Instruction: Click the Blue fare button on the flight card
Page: flights
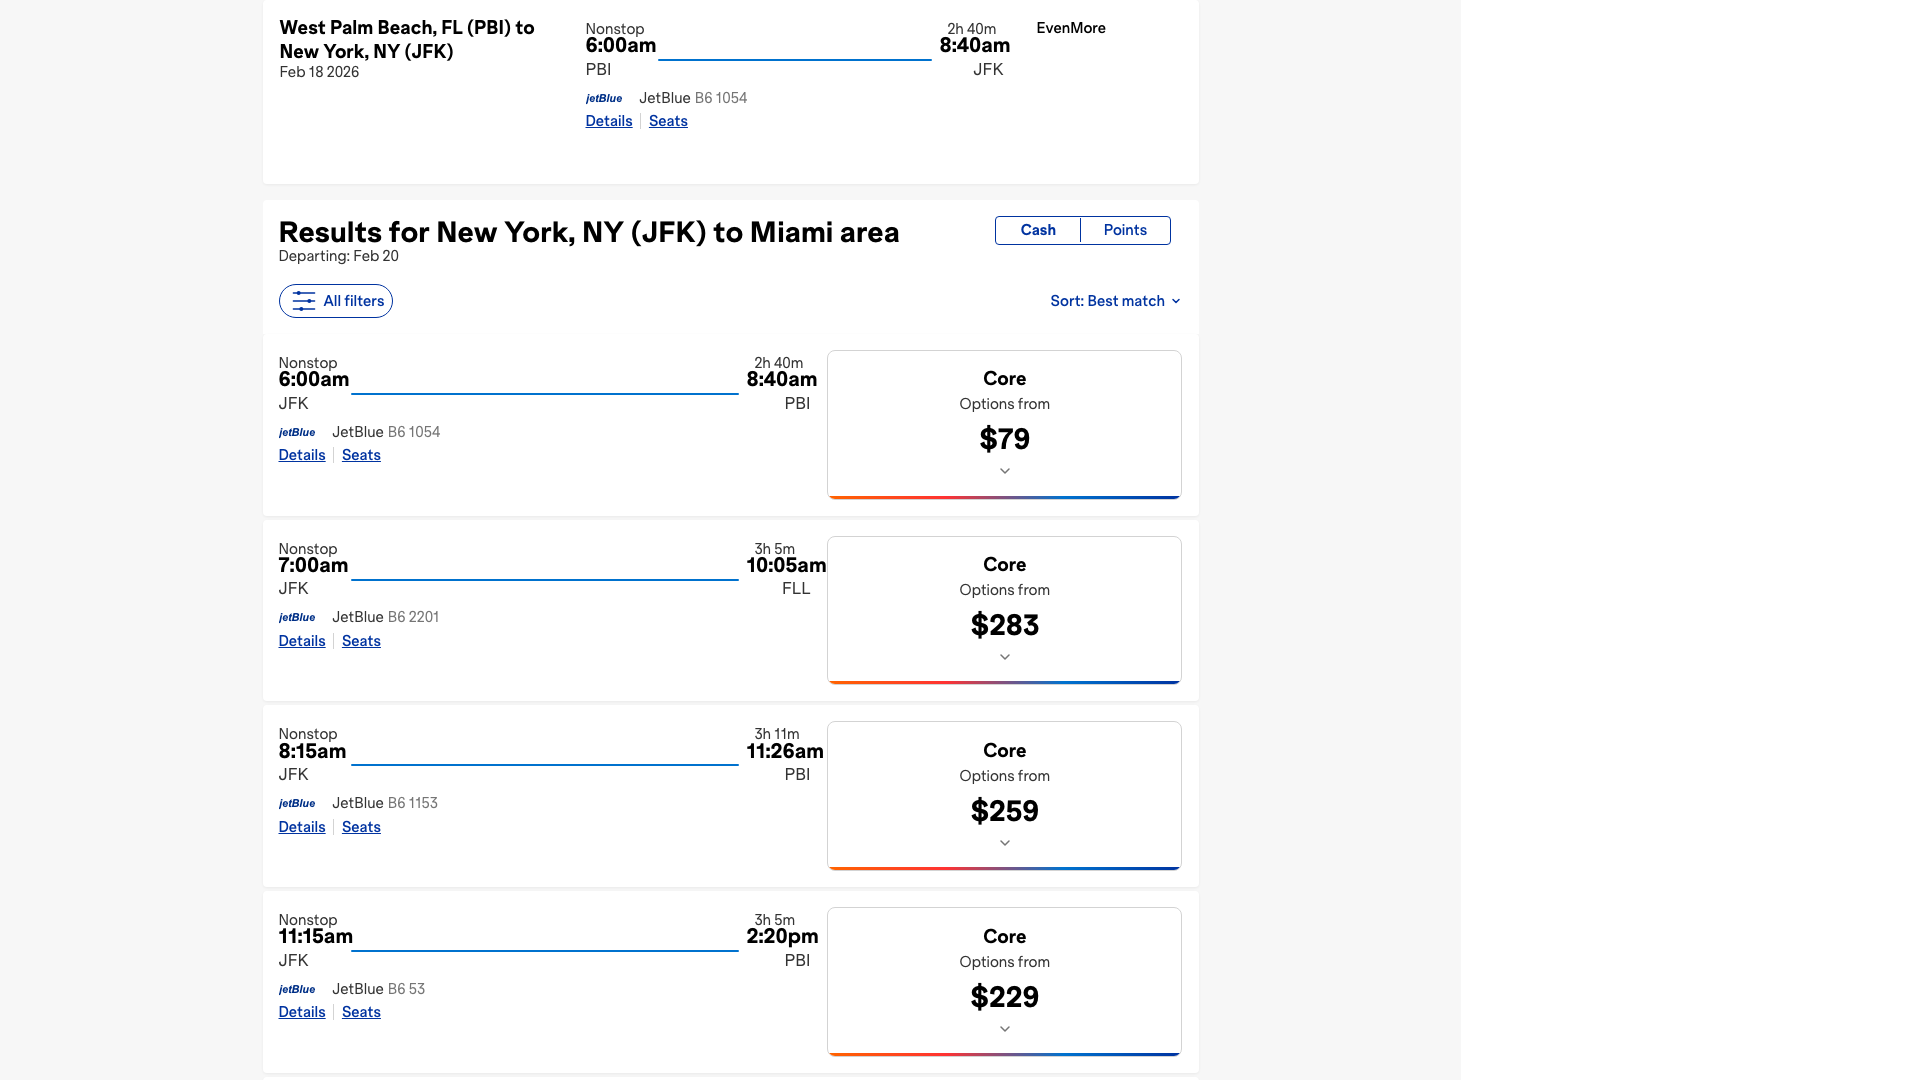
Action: click